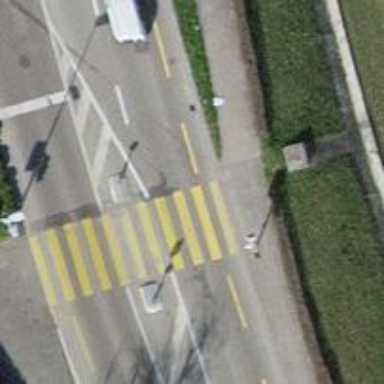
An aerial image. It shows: Asphalt footway with marked crossing that includes pedestrian island.